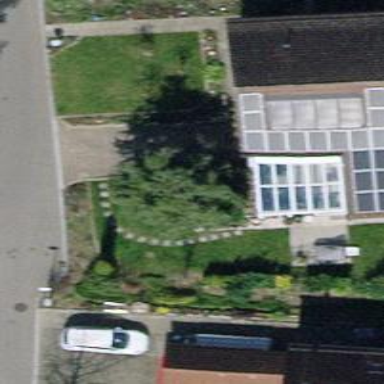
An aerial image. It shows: Detached building with gabled roof.